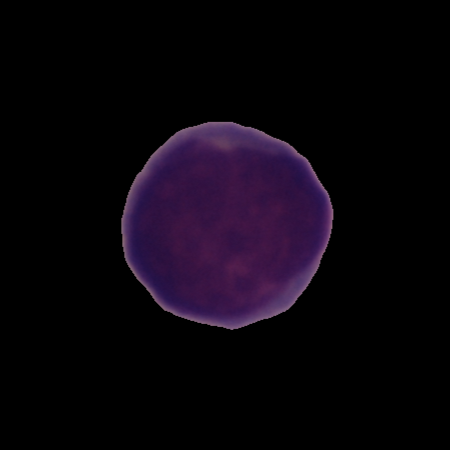
Label: cancer